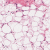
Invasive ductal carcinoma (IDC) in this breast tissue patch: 0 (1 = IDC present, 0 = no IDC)